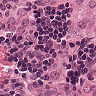
Metastatic tissue present: yes